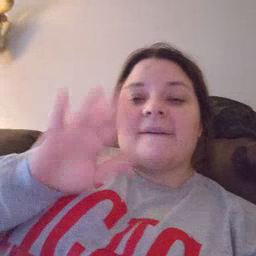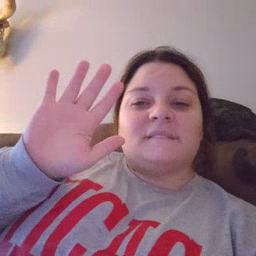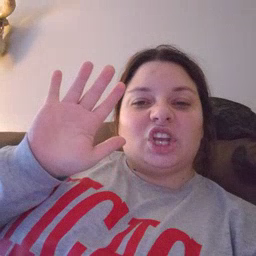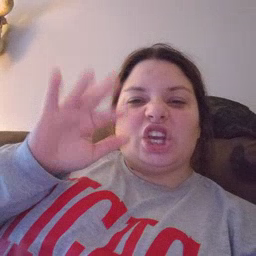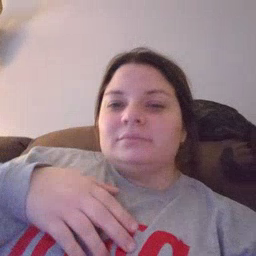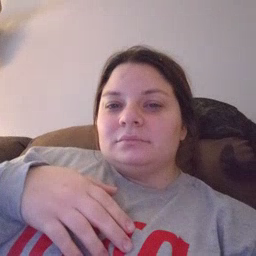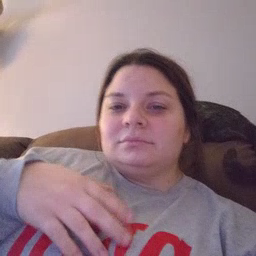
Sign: finger